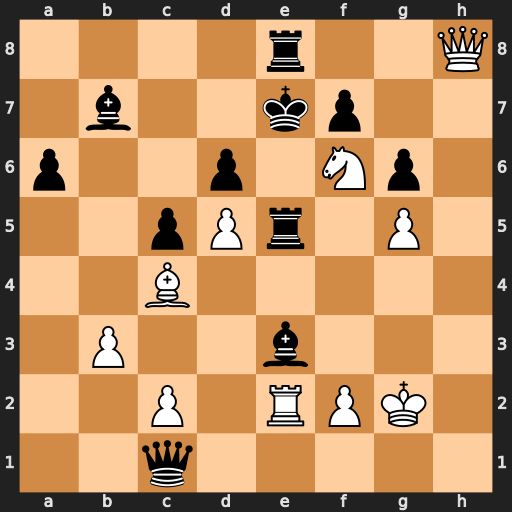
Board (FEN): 4r2Q/1b2kp2/p2p1Np1/2pPr1P1/2B5/1P2b3/2P1RPK1/2q5
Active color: w
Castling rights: -
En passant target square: -
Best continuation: Qxe8#